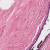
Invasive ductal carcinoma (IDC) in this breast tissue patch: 0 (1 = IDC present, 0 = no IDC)